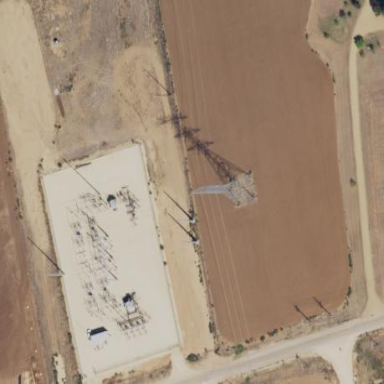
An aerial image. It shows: Distribution power substation secured by fence.